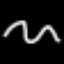
Label: squiggle